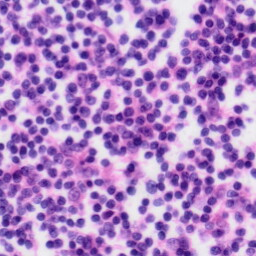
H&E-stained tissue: Tonsil